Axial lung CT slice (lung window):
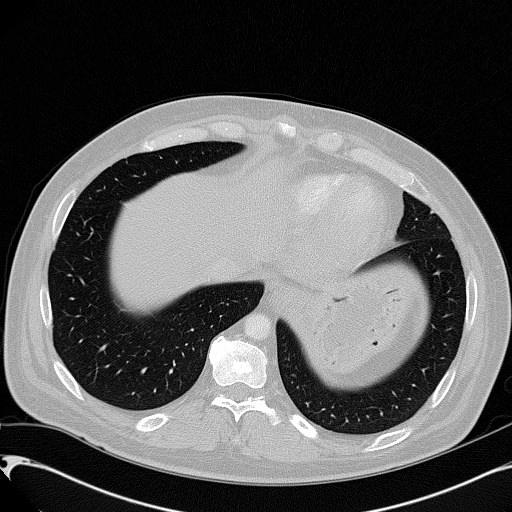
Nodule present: no